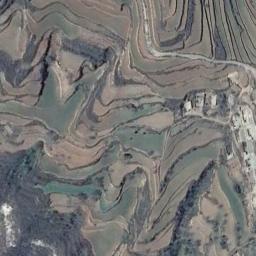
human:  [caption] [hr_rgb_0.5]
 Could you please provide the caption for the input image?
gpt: There are several houses in a large layer of brown and green mixed terraces .

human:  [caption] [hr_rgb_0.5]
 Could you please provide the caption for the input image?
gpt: The bare and green terrace is next to some houses and trees .

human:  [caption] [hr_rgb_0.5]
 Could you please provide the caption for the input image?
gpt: There are many green plants on the terrace .

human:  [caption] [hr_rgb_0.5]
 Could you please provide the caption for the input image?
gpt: There is a straight path between the terraces .

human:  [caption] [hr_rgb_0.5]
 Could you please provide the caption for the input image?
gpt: There are many green terraces and brown ones .